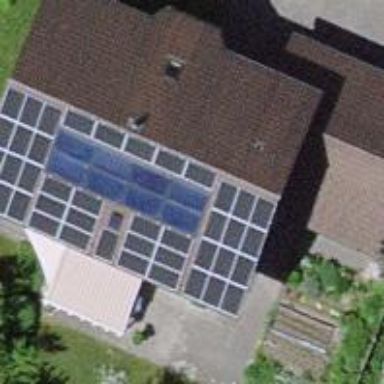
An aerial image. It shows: Solar photovoltaic panel on the roof of building used as solar power generator.